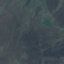
Land use / land cover: HerbaceousVegetation